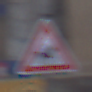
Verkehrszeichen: ReiterLinks
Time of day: SunriseSunset
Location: Outdoor (Urban)
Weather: PartlyCloudy
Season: NotSpecified
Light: Natural